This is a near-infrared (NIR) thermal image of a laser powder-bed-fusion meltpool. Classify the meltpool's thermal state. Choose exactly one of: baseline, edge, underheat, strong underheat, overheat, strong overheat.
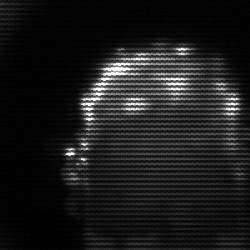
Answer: baseline